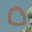
Label: 0